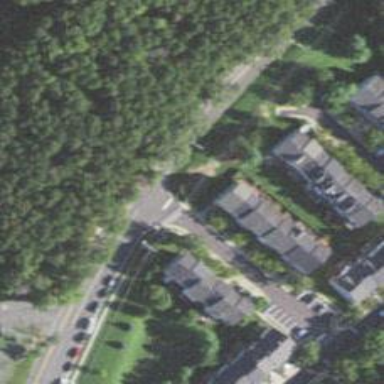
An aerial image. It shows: Living street.